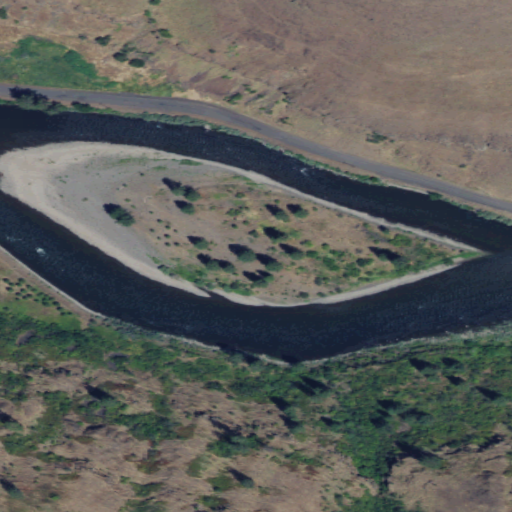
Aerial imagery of island in Washington named McNeill Island containing shrub, evergreen forest, open water, and grassland